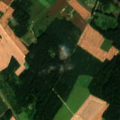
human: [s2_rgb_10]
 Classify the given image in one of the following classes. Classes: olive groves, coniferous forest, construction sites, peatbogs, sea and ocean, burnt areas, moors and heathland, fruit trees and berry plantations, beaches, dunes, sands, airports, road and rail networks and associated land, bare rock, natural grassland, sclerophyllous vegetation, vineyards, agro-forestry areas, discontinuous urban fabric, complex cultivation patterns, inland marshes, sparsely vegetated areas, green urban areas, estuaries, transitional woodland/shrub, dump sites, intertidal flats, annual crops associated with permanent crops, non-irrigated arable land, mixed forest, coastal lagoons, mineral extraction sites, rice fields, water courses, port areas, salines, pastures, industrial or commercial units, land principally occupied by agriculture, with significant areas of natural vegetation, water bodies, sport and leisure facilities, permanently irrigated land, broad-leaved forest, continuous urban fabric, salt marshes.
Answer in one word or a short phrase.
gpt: non-irrigated arable land, pastures, complex cultivation patterns, mixed forest